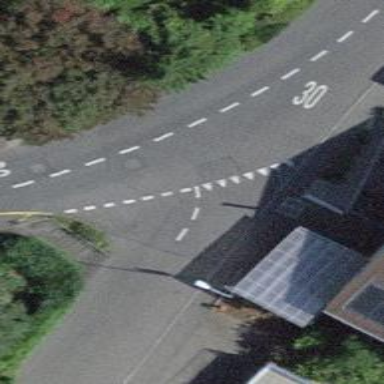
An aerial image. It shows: Road with "give way" sign.